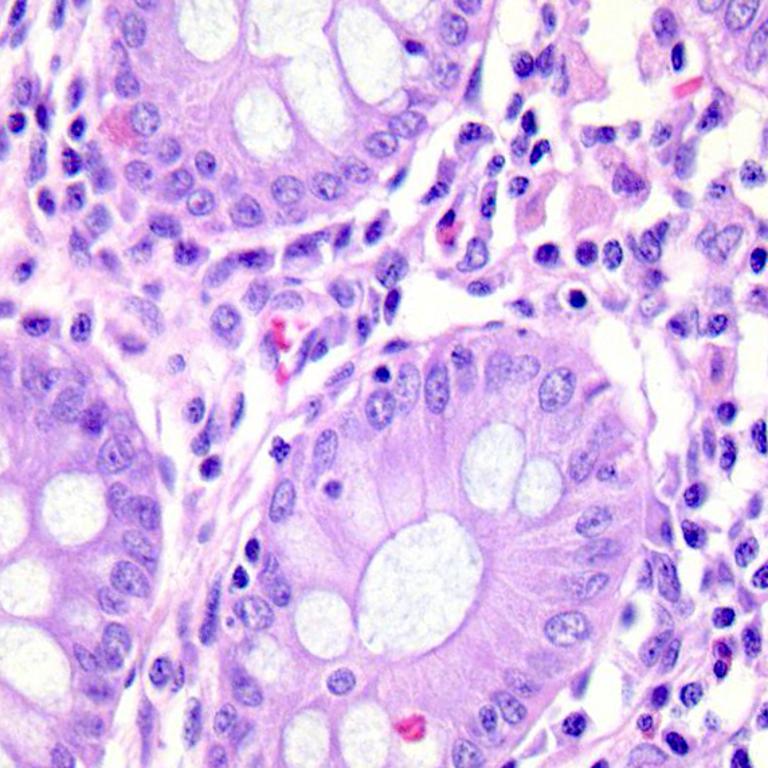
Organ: colon
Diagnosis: benign